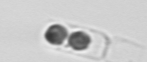
Label: Guinardia_delicatula_TAG_internal_parasite